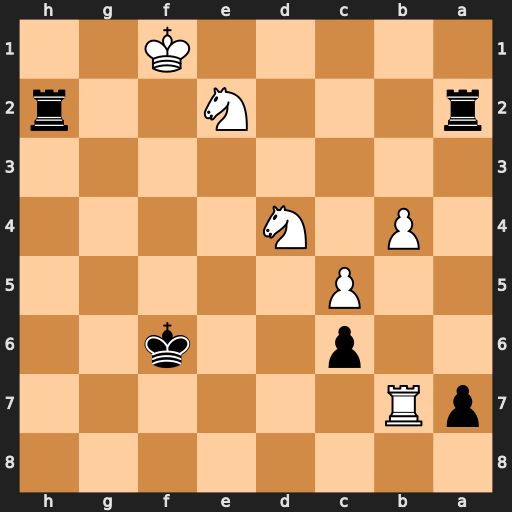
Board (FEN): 8/pR6/2p2k2/2P5/1P1N4/8/r3N2r/5K2
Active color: b
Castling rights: -
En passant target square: -
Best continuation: Ra1+ Nc1 Rxc1#